Question: Can someone one please give me a hand with the CSS for displaying an image as the background of a TD and fitting some text correctly over it.
It seems that for double digits works fine but with a single I am getting some clipping.

CSS:
'''
.bkgImg {
background: url('/Images/circle.png') no-repeat;
background-size:32px 32px;
padding: 6px 8px 6px 8px;
color: white;
}
'''
HTML:
'''
<table>
<tr>
<td class="bkgImg">50</td>
</tr>
</table>
'''
<URL>
Fiddle: <URL>
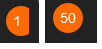
Answer: I've updated your fiddle:
<URL>
Here's full css for your class:
'''
.bkgImg {
background-image: url("http://www.charlespetzold.com/blog/2012/12/BezierCircleFigure3.png");
background-repeat: no-repeat;
background-position: center center;
background-size:32px 32px;
color: white;
width: 32px;
height: 32px;
text-align: center;
vertical-align: middle;
}
'''
Firstly I removed padding.
Then set fixed size for table cell (width&height):
'''
width: 32px;
height: 32px;
'''
and added background position (center)
'''
background-position: center center;
'''